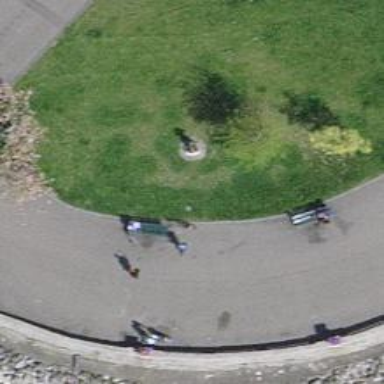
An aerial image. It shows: Statue is seen in the image.